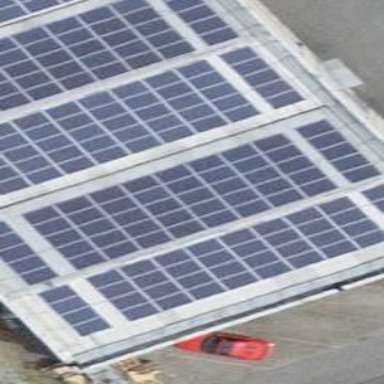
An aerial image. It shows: Small solar photovoltaic panel generator installed on roof.